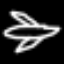
Label: airplane